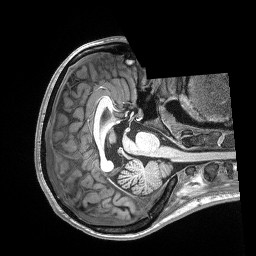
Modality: T1w
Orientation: axial